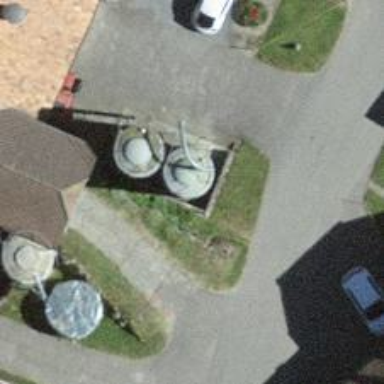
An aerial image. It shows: Silo.